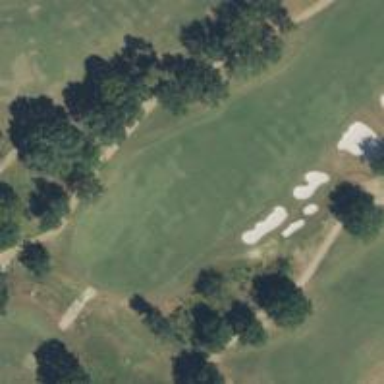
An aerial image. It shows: Golf hole.